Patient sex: M
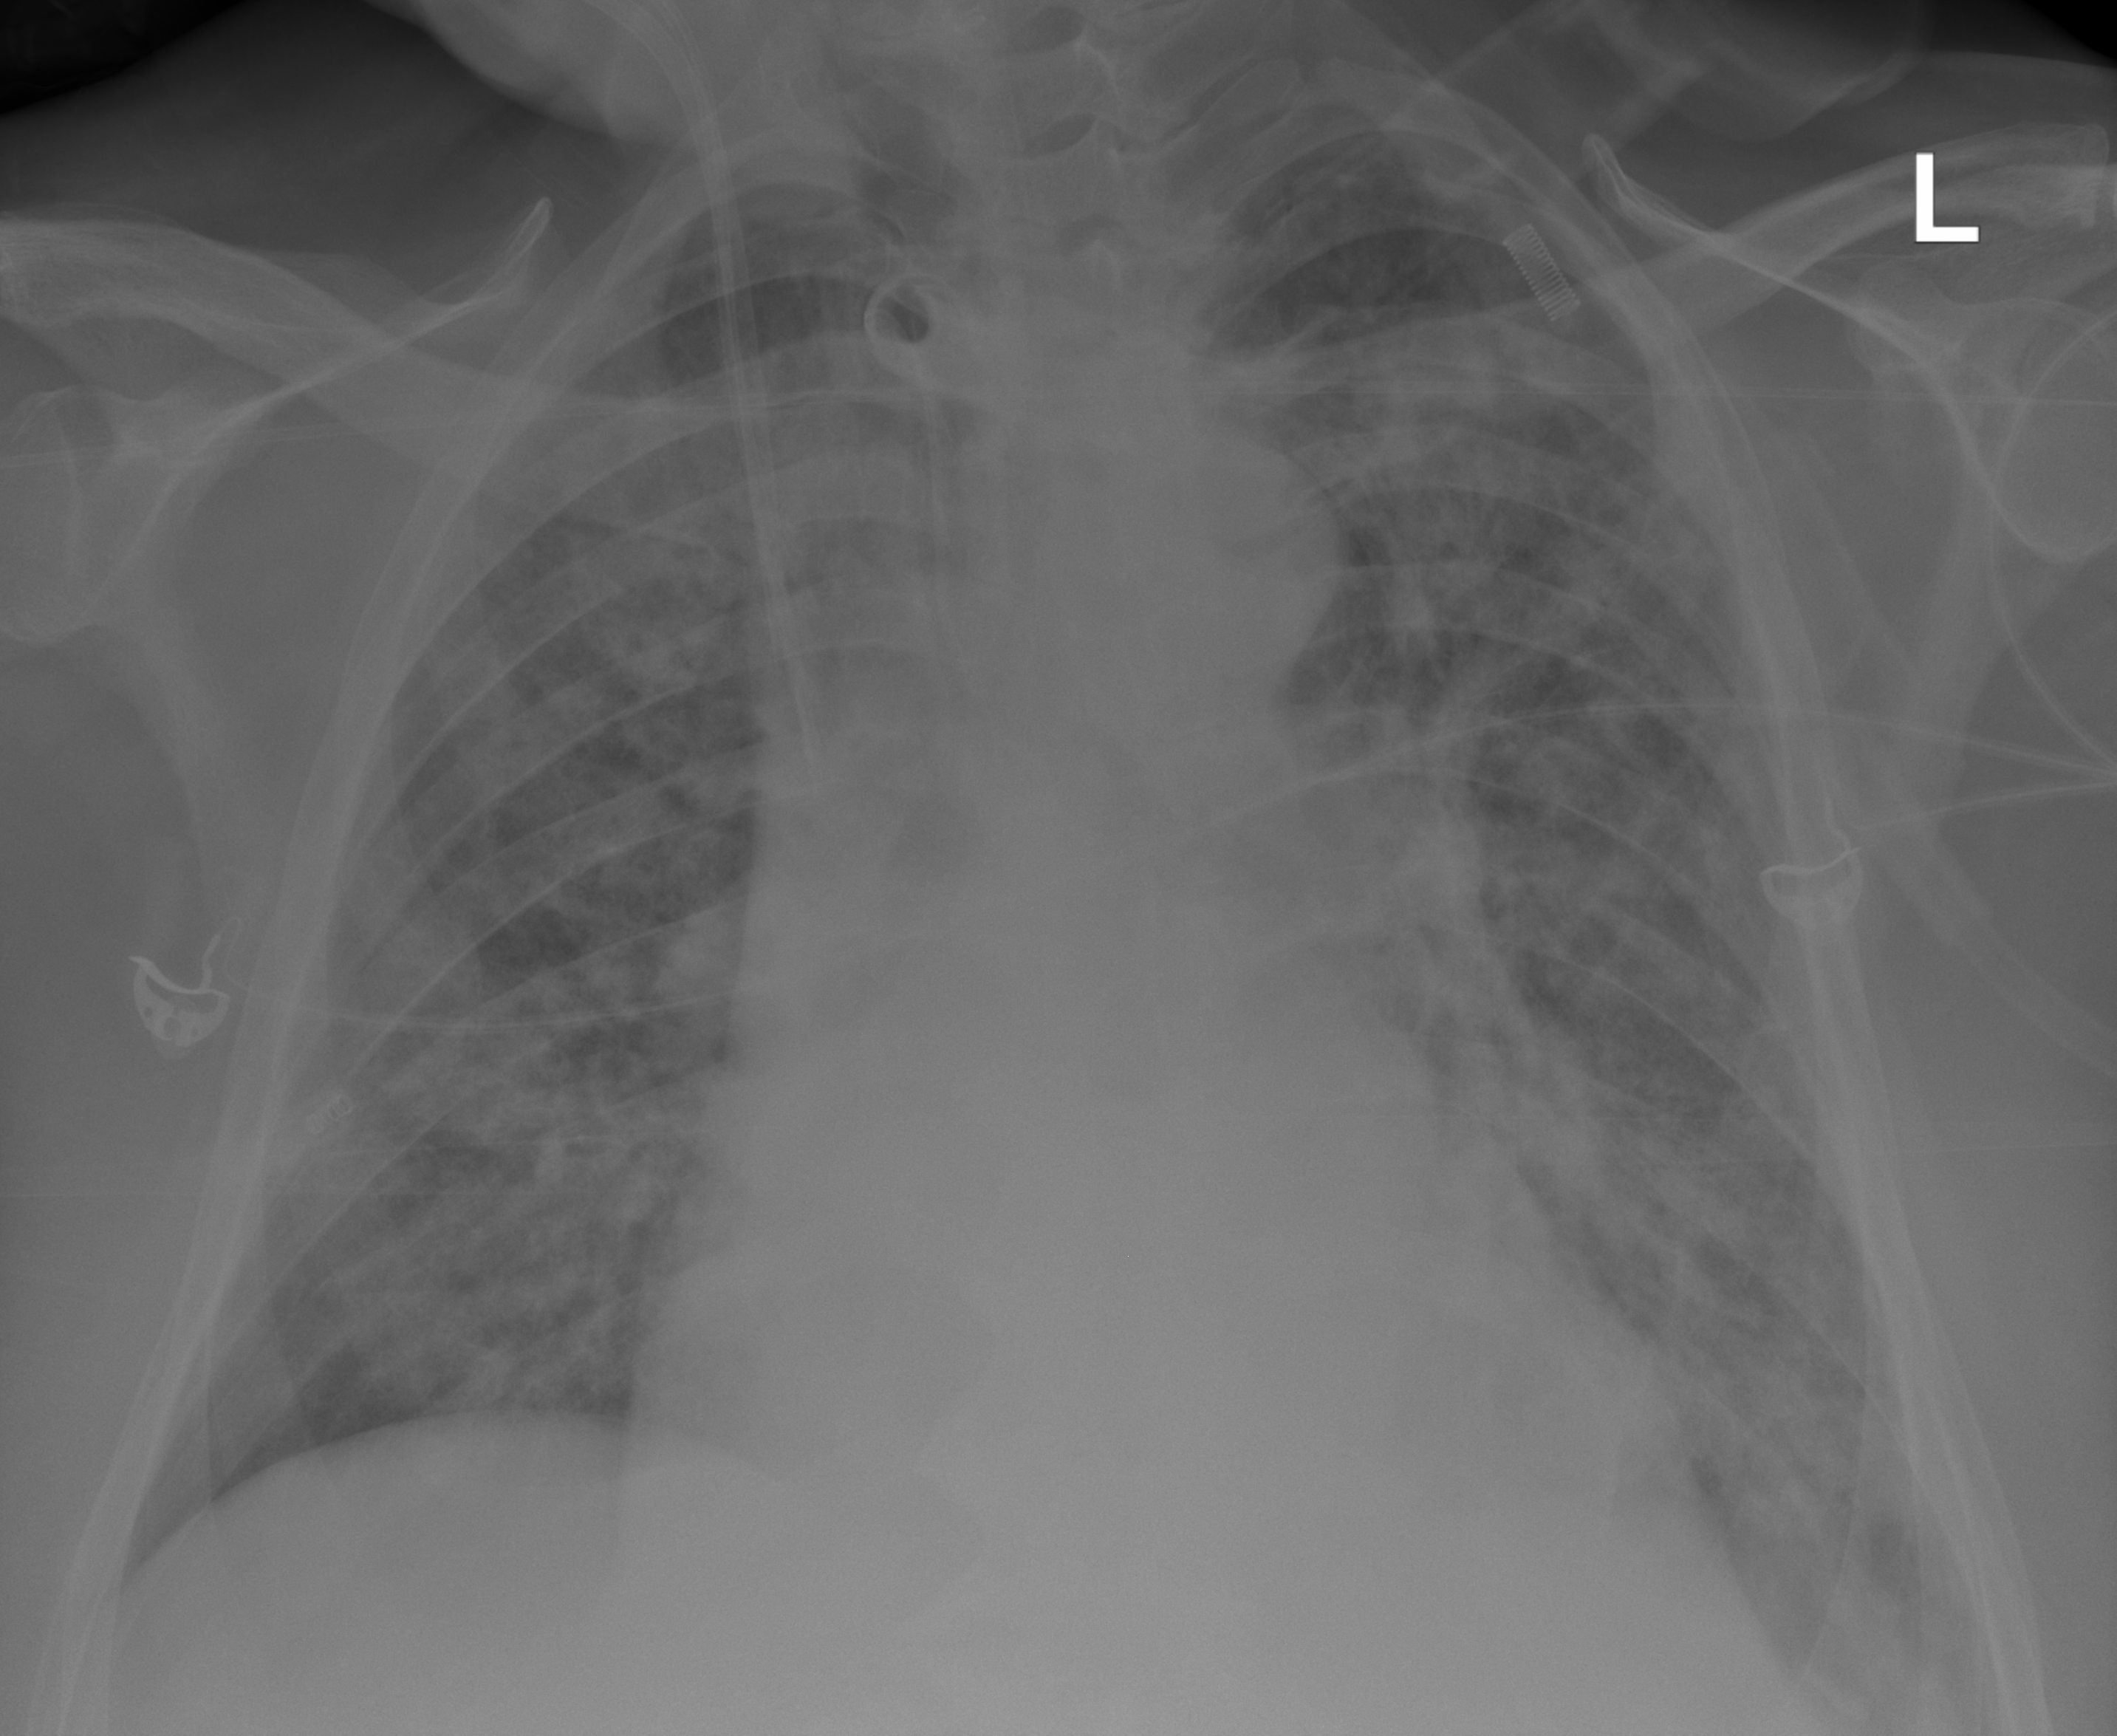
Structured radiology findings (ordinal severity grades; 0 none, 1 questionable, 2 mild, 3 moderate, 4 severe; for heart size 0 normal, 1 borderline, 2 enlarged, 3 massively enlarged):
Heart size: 2
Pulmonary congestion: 0
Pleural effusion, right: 0
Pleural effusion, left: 2
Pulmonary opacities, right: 4
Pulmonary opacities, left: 4
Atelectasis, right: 2
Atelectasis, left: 2